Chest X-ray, PA view. Patient: 40 years old, sex F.
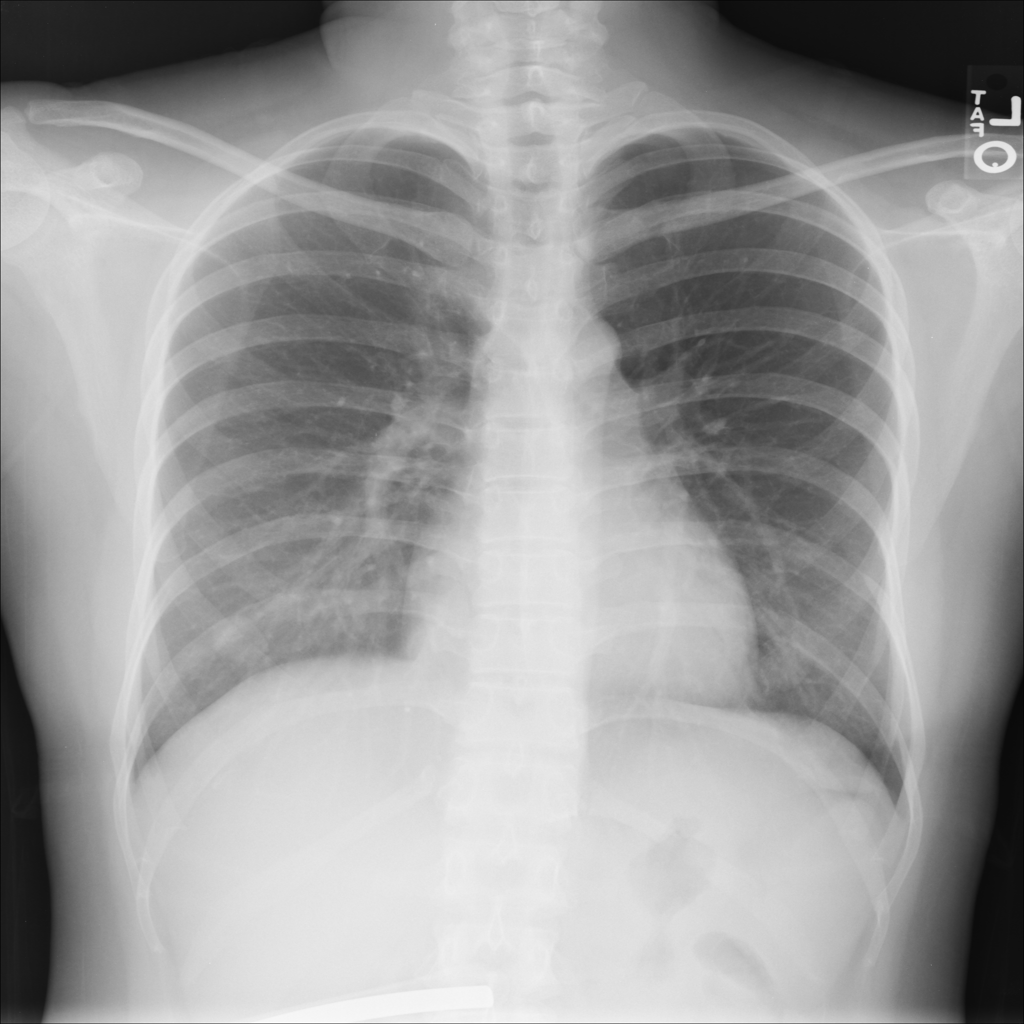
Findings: No Finding